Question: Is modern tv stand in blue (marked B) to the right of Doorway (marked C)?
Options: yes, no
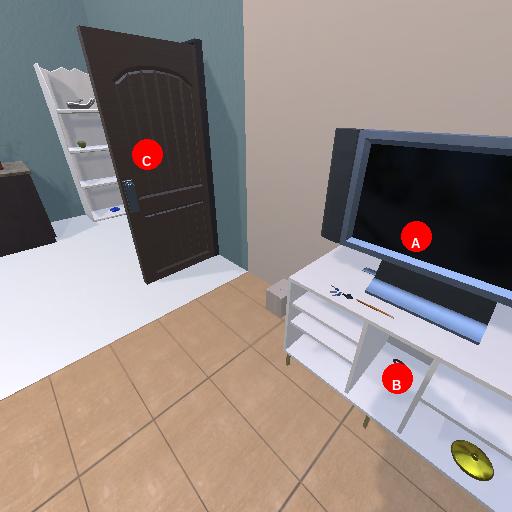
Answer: yes